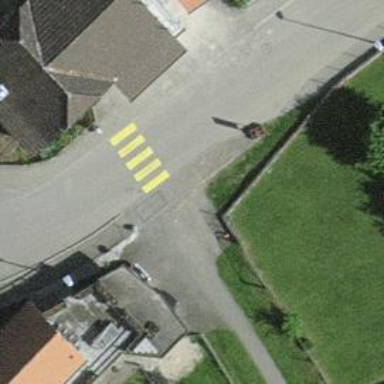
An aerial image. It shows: Zebra crossing on the road.